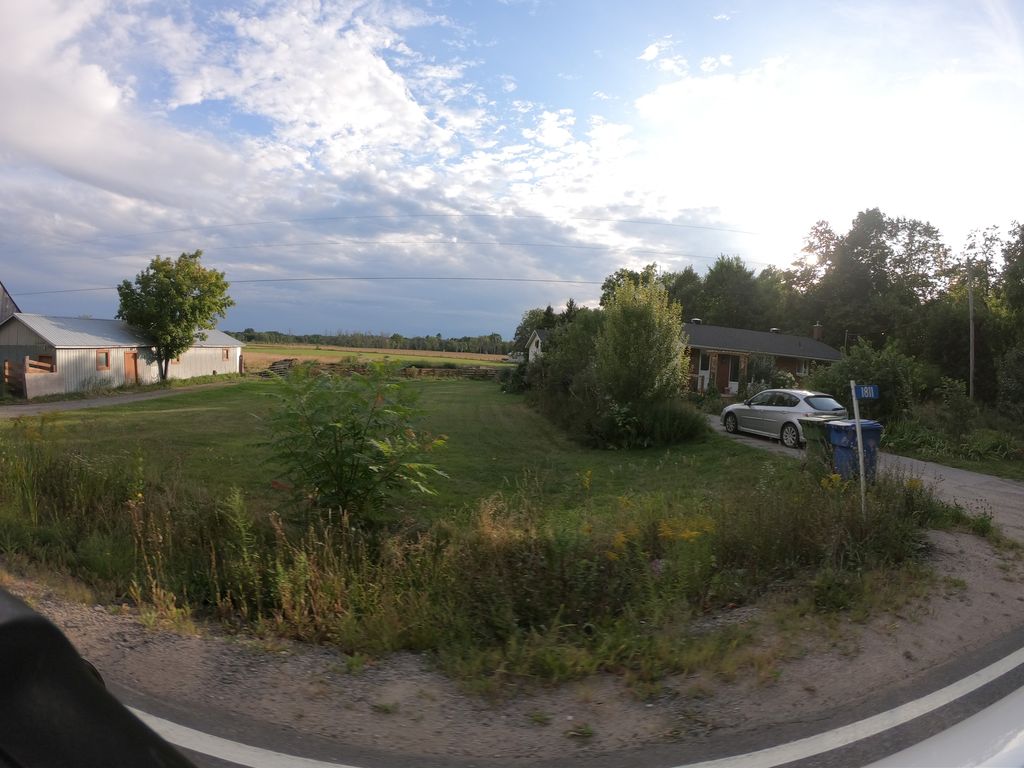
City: ottawa-gatineau